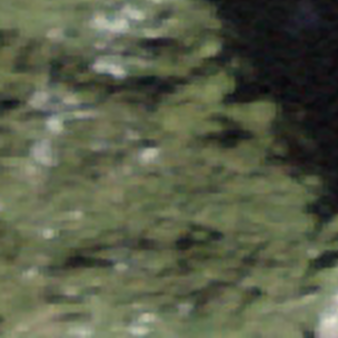
Label: other